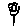
Label: flower